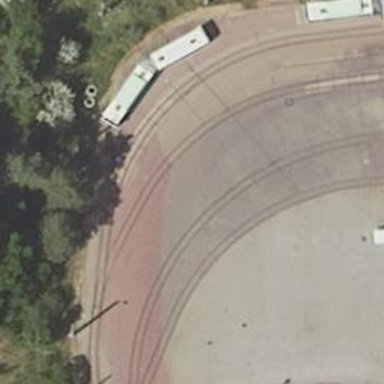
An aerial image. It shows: Tram railway running through yard with contact lines for electrification.